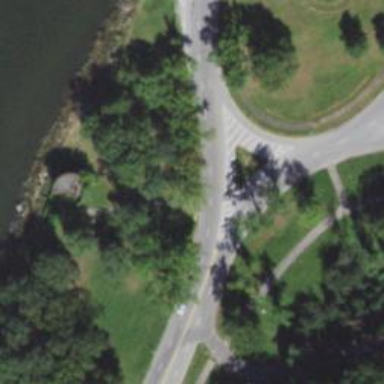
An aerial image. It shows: Secondary road leading to roundabout.